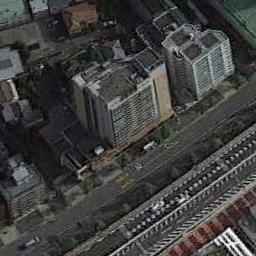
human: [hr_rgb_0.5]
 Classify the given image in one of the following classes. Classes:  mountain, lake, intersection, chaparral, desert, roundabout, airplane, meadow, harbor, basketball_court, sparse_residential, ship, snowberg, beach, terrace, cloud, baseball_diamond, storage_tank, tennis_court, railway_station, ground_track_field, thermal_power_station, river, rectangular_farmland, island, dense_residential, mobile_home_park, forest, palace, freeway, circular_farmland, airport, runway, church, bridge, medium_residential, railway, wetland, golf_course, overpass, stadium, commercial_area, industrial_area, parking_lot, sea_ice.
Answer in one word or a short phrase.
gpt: commercial_area